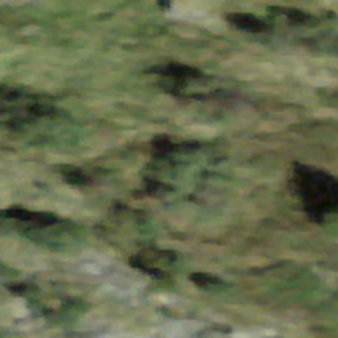
Label: other